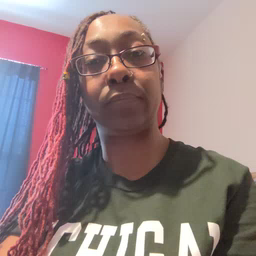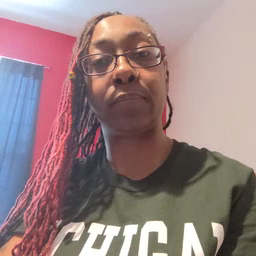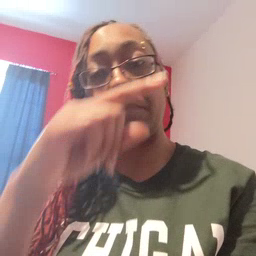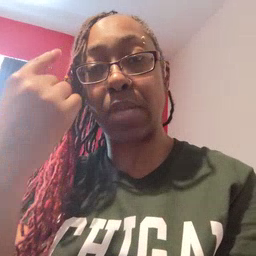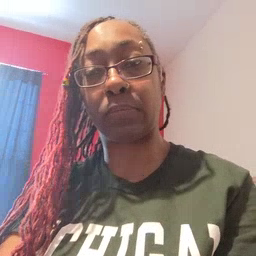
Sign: black